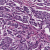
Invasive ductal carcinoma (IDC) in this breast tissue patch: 1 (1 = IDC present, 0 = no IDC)